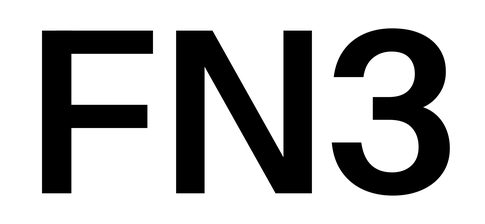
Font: InstrumentSans_SemiBold